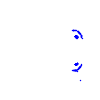
Particle: proton